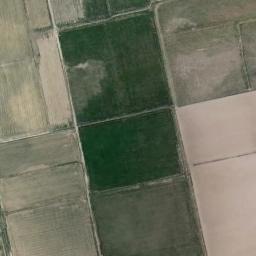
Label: rectangular_farmland